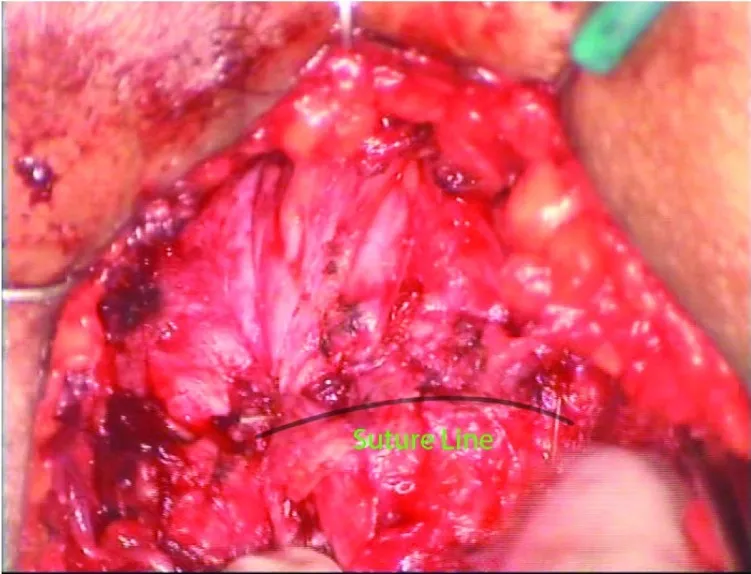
Suture line of rectal wall defect repair.
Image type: medical_photograph (other_medical_photograph)